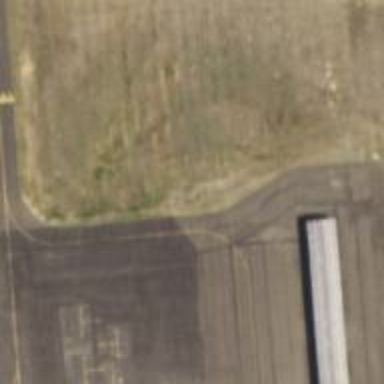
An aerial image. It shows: Asphalt taxiway at the airport.